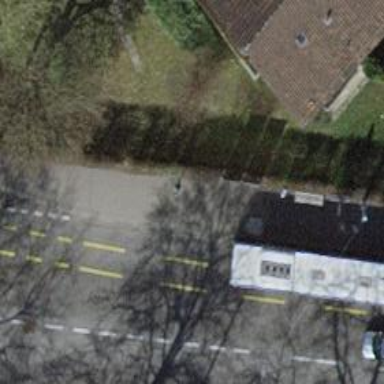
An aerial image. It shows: Platform for public transport on the road.